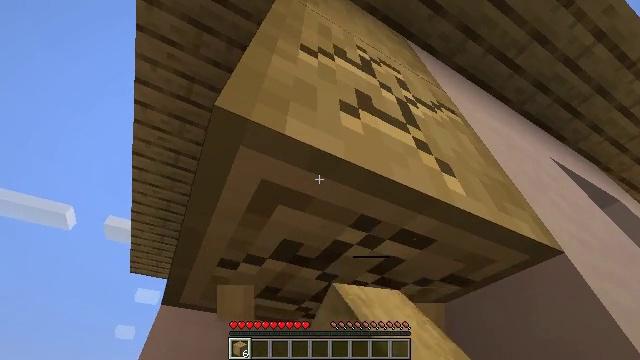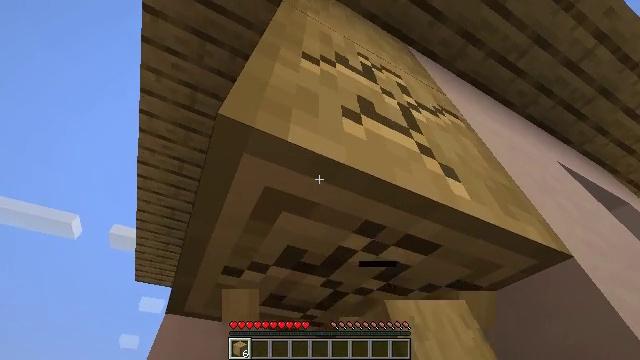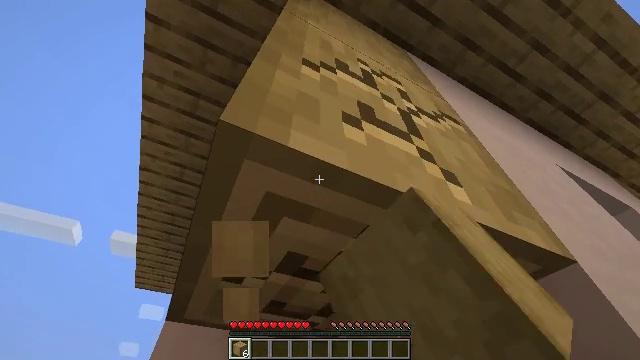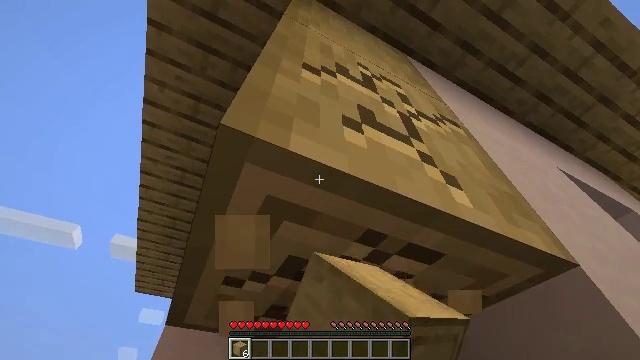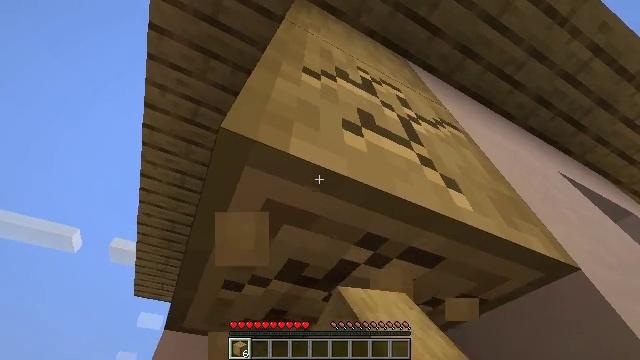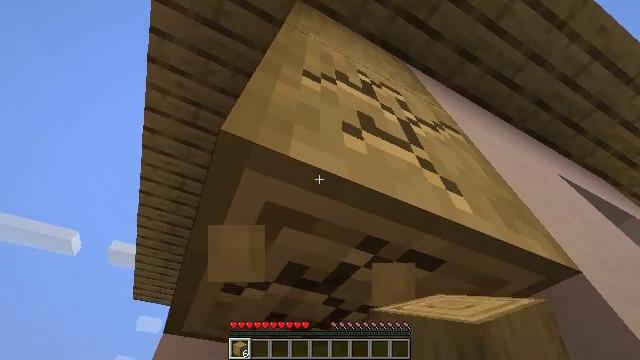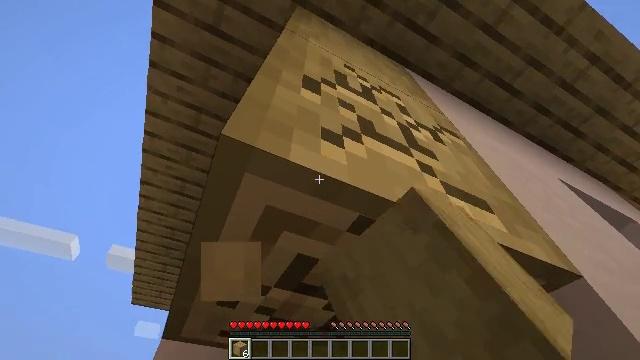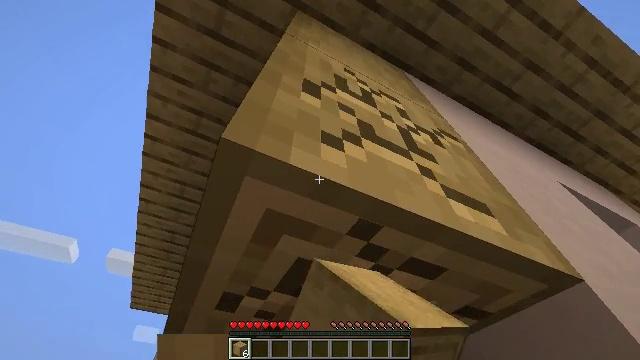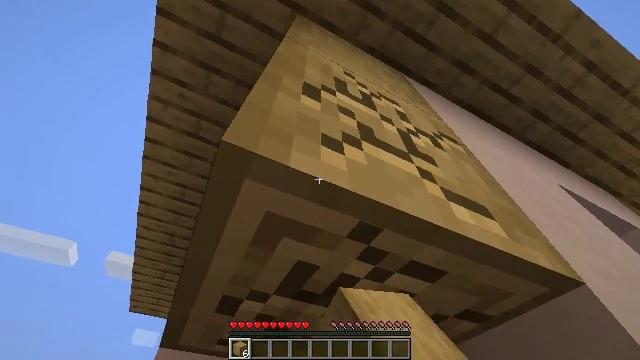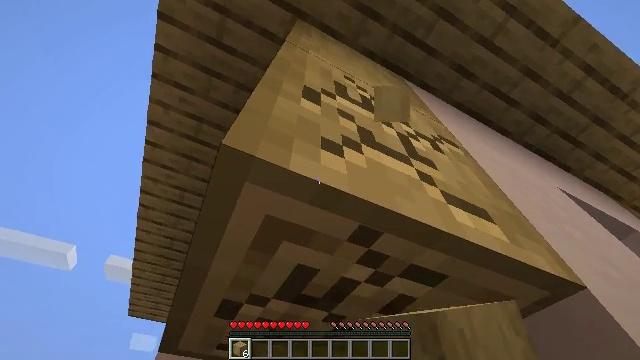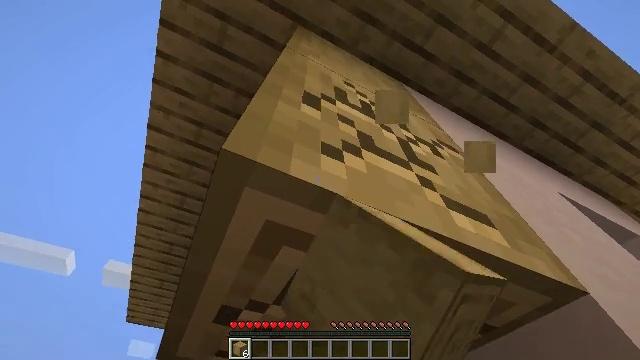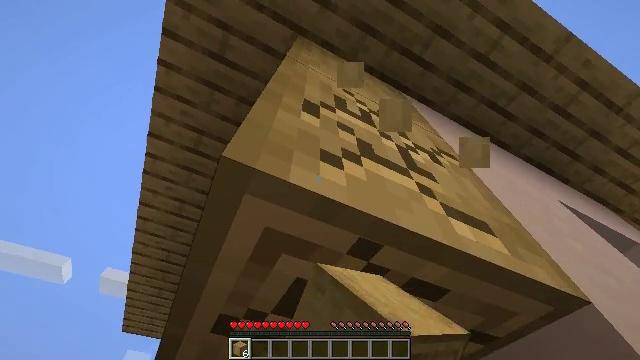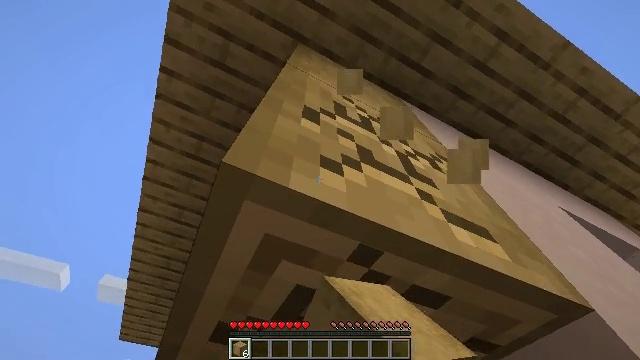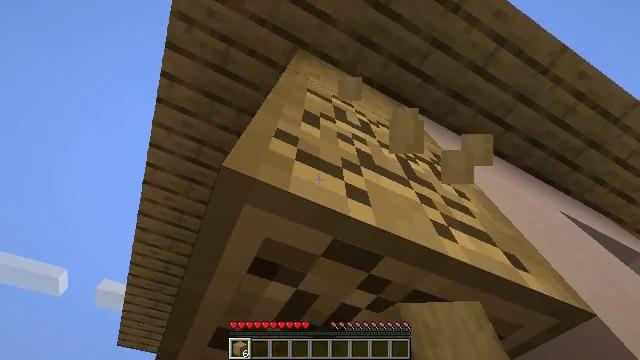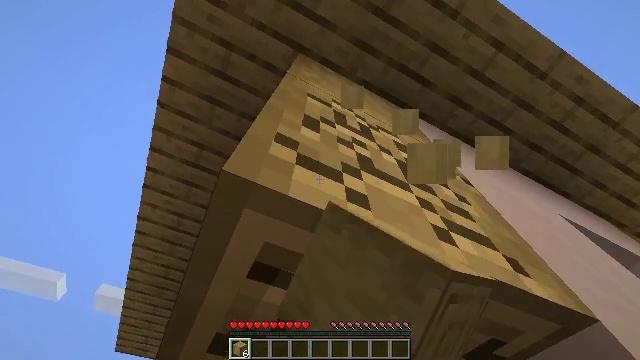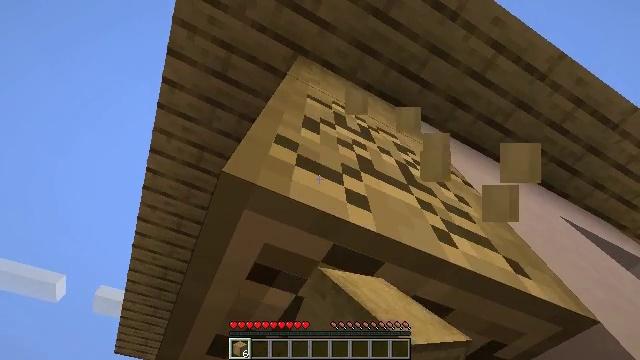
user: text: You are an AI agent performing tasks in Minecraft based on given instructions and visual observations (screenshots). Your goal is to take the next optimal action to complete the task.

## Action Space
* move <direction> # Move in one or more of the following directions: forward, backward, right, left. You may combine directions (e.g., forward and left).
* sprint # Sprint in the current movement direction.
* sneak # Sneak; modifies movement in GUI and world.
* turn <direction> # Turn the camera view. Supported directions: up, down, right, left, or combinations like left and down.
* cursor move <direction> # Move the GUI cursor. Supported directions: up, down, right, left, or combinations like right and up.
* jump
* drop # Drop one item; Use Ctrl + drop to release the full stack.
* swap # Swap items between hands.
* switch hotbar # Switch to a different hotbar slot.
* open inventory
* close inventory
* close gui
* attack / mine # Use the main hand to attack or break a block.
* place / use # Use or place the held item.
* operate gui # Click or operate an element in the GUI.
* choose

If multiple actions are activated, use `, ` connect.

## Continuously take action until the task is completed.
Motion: motion action
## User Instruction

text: Mine the stripped oak log.
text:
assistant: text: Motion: turn left and up, attack / mine
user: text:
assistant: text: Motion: turn up, attack / mine
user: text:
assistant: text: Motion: attack / mine
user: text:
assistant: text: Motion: attack / mine
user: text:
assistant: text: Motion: attack / mine
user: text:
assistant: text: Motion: attack / mine
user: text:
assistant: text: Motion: attack / mine
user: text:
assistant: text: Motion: attack / mine
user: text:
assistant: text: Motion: attack / mine
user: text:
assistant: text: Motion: turn up, attack / mine
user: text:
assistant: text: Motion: turn up, attack / mine
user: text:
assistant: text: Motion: turn up, attack / mine
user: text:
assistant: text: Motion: attack / mine
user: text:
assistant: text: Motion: attack / mine
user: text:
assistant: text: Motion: attack / mine
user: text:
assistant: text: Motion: attack / mine
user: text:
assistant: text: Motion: attack / mine
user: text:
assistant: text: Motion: attack / mine
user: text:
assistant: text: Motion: attack / mine
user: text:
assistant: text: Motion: attack / mine
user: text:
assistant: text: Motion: attack / mine
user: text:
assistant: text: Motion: turn up, attack / mine
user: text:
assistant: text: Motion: attack / mine
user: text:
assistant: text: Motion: attack / mine
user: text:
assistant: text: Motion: attack / mine
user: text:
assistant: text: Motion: attack / mine
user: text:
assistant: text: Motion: attack / mine
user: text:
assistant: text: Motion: attack / mine
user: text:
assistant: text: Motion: attack / mine
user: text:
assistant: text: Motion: attack / mine